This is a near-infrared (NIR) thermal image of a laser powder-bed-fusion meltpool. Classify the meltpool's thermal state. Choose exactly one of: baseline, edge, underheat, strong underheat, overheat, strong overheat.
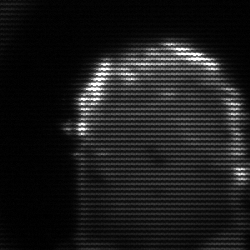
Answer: baseline